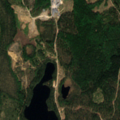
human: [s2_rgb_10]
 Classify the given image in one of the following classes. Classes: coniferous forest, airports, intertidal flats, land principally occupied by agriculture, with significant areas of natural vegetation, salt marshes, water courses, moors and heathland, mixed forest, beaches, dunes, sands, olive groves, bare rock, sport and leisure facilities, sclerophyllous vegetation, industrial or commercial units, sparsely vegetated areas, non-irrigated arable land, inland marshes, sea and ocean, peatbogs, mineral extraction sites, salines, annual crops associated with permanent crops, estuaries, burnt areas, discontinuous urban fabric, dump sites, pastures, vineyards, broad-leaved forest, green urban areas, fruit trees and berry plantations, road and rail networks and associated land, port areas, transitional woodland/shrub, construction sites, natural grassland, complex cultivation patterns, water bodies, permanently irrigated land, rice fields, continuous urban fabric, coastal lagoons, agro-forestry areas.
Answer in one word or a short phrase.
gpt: mineral extraction sites, coniferous forest, mixed forest